Question: I want to restrict the title in my app in landscape to e.g. 50% of the area on the left side. Is it possible to have something like:

For the portrait modus the current situation is fine.
Currently the title is already a custom title, but would be great to give the user more space :)
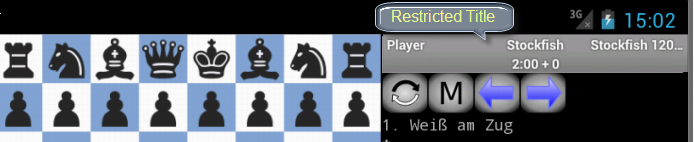
Answer: Based on the previous answer I found the solution with
'''
_______________________________
| |--------------|
| || Title-View ||
| |--------------|
| View A | View B |
| | |
| | |
| | |
-------------------------------
'''
and a general Style which disables the app-title-header. Some side-effects are:
- - 'android:background="@android:drawable/title_bar"'- I included hardcoded in the all layouts the Title-view with'''
<include
android:layout_width="fill_parent"
android:layout_height="wrap_content"
layout="@layout/title_2_lines" />
'''
which is also no big deal and works great.
Thx for support cause the two different ideas helped a lot to figure out a way how to make it properly :)